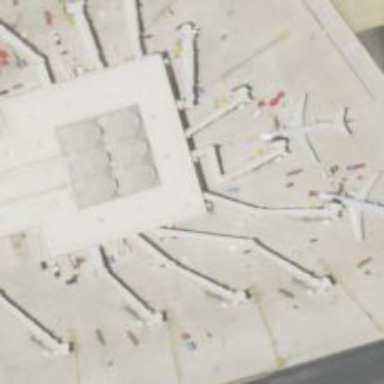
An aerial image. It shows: Airport gate.